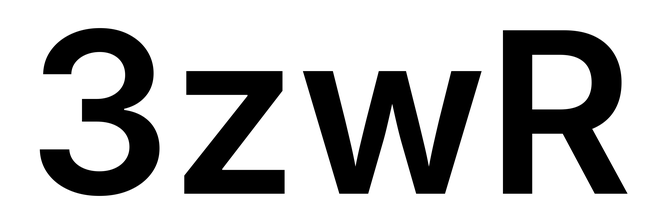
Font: Inter_SemiBold